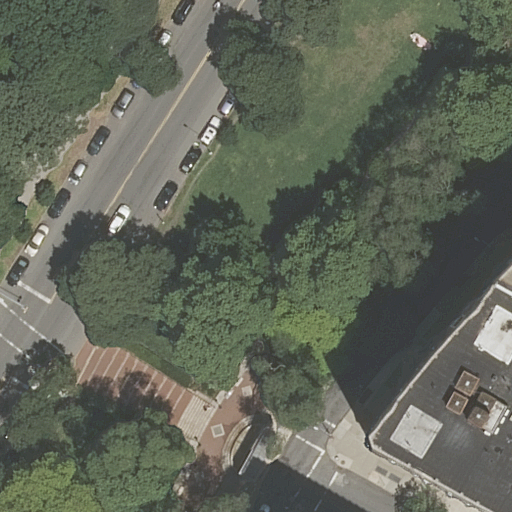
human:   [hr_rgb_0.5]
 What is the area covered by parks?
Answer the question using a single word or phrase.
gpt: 10636m2

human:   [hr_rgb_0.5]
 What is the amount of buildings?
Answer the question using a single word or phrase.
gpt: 2

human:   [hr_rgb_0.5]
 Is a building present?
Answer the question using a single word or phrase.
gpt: yes

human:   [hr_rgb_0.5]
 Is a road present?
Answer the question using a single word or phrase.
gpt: yes

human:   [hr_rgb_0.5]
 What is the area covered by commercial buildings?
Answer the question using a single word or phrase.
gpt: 0m2

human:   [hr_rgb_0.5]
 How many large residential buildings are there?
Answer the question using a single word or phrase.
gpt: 2

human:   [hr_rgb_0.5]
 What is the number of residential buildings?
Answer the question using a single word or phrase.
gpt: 2

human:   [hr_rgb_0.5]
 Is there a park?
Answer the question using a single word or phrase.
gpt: yes

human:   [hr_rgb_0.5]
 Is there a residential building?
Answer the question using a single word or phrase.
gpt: yes

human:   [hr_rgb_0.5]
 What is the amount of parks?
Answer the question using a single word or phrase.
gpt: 1

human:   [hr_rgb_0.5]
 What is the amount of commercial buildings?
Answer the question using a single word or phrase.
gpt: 0

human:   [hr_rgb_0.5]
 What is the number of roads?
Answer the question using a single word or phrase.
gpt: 6

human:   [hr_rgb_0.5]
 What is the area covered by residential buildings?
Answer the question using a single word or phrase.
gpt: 2663m2

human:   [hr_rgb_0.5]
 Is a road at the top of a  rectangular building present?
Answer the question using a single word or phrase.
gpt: no

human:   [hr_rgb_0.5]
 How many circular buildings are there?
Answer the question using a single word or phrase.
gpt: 0

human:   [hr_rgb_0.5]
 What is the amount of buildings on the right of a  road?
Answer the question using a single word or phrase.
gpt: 2

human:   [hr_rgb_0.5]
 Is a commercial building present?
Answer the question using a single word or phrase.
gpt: no

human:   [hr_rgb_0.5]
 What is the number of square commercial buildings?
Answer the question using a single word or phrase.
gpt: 0

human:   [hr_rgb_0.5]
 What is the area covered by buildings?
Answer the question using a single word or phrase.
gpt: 2663m2

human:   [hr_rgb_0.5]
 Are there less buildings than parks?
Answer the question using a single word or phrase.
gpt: no

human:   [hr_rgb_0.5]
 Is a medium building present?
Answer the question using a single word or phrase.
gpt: no

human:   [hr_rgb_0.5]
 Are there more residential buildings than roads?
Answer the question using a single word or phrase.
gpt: no

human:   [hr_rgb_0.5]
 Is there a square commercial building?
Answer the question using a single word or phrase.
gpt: no

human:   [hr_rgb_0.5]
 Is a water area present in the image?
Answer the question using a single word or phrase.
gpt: no

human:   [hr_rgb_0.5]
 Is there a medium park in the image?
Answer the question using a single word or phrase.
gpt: no

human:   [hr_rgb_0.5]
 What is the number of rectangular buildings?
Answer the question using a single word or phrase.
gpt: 0

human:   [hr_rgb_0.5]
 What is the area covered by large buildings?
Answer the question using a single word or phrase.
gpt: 2663m2

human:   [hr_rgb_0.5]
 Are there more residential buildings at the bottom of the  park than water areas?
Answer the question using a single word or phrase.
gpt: yes

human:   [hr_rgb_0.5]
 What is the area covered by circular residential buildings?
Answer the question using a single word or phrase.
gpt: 0m2

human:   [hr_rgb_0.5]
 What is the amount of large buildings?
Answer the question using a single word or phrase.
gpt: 2

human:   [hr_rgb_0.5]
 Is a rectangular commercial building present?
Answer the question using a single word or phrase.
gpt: no

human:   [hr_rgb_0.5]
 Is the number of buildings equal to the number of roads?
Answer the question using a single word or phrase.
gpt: no

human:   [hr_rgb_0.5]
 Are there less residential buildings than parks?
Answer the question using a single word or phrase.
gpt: no

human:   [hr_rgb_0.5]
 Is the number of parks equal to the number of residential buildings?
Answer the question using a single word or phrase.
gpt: no

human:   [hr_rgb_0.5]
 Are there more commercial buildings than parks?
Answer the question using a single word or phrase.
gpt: no

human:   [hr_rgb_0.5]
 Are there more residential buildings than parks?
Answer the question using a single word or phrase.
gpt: yes

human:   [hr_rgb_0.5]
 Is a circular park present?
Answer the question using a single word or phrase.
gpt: no

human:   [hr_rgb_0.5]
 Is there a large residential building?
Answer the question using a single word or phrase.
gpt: yes

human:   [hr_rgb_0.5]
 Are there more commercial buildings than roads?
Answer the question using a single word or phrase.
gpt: no

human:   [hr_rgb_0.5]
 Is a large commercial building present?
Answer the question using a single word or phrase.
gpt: no

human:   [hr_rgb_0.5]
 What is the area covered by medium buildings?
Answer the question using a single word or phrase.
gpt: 0m2

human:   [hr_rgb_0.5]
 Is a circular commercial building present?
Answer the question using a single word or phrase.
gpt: no

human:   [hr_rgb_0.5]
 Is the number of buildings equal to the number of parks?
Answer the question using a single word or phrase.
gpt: no

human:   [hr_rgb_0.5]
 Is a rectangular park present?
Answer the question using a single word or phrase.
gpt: yes

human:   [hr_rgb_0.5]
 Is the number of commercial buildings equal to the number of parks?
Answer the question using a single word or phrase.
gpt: no

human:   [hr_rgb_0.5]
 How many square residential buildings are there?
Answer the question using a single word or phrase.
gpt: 0

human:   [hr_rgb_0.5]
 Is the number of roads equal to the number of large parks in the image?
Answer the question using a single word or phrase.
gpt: no

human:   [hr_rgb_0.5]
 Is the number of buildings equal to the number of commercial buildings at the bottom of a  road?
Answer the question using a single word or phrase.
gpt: no

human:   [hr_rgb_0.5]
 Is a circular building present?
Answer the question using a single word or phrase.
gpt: no

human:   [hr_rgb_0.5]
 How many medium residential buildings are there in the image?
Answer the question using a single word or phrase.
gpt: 0

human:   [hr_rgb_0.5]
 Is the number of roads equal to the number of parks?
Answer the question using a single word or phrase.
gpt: no

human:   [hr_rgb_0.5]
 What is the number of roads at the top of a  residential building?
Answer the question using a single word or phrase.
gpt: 2

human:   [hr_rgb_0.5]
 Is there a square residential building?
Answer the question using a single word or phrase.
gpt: no

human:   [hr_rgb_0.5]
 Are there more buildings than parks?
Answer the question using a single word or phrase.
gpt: yes

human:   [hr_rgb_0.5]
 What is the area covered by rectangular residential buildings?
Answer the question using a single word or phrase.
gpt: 0m2

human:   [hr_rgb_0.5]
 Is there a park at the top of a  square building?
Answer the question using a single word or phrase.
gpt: no

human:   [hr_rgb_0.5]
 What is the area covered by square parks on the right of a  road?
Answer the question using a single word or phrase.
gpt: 0m2

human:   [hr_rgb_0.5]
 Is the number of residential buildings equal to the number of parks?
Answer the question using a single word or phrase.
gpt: no

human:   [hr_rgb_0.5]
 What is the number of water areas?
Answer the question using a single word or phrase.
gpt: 0

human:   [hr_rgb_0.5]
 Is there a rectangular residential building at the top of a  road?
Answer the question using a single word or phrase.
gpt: no

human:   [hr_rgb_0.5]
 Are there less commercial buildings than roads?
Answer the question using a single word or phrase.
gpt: yes

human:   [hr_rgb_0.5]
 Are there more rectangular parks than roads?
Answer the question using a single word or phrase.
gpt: no

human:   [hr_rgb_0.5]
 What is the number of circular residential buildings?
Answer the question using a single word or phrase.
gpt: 0

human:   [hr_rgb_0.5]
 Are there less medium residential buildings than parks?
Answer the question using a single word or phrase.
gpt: yes